Field crop: tomato
Growth stage: 2
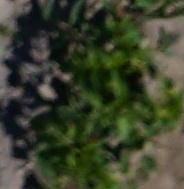
Species: tomato